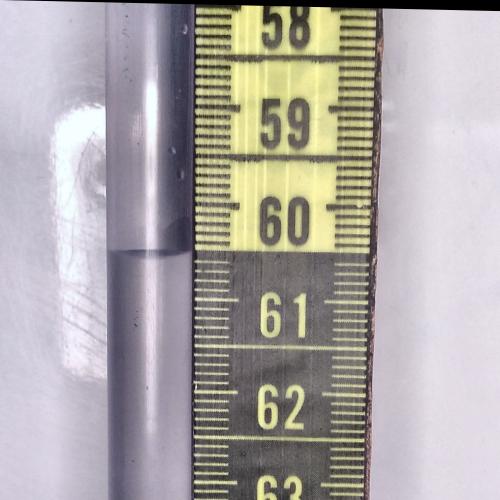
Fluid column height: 60.5 cm